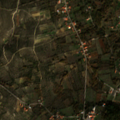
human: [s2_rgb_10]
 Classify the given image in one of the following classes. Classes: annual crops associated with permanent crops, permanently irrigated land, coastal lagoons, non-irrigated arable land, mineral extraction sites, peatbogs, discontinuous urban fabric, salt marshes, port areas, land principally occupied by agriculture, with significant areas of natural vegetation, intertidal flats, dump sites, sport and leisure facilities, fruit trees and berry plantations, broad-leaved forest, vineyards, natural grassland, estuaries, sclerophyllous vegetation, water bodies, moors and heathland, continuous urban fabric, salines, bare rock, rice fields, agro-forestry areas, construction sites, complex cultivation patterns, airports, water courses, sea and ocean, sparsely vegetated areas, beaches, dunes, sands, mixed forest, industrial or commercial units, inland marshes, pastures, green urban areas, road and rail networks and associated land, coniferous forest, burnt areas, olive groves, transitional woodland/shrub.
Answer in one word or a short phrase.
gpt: olive groves, pastures, land principally occupied by agriculture, with significant areas of natural vegetation